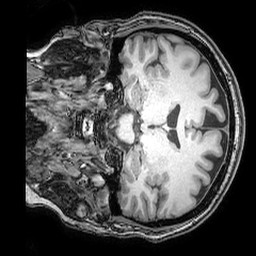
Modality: T1w
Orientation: coronal
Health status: ill
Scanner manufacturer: philips
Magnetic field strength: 3 T
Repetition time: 0.007 s
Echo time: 0.0035 s